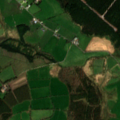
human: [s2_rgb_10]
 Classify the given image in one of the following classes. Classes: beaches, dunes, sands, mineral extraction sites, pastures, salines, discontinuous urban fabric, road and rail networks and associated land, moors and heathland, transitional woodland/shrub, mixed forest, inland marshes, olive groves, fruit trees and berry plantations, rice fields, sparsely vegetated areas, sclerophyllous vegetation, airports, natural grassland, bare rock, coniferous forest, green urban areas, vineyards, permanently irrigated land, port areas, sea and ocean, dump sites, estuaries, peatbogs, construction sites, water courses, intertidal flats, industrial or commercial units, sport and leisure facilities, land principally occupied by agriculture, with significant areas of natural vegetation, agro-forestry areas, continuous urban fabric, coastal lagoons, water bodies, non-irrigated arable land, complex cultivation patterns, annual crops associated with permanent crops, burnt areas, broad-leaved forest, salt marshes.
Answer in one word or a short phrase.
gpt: pastures, land principally occupied by agriculture, with significant areas of natural vegetation, coniferous forest, transitional woodland/shrub